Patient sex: M
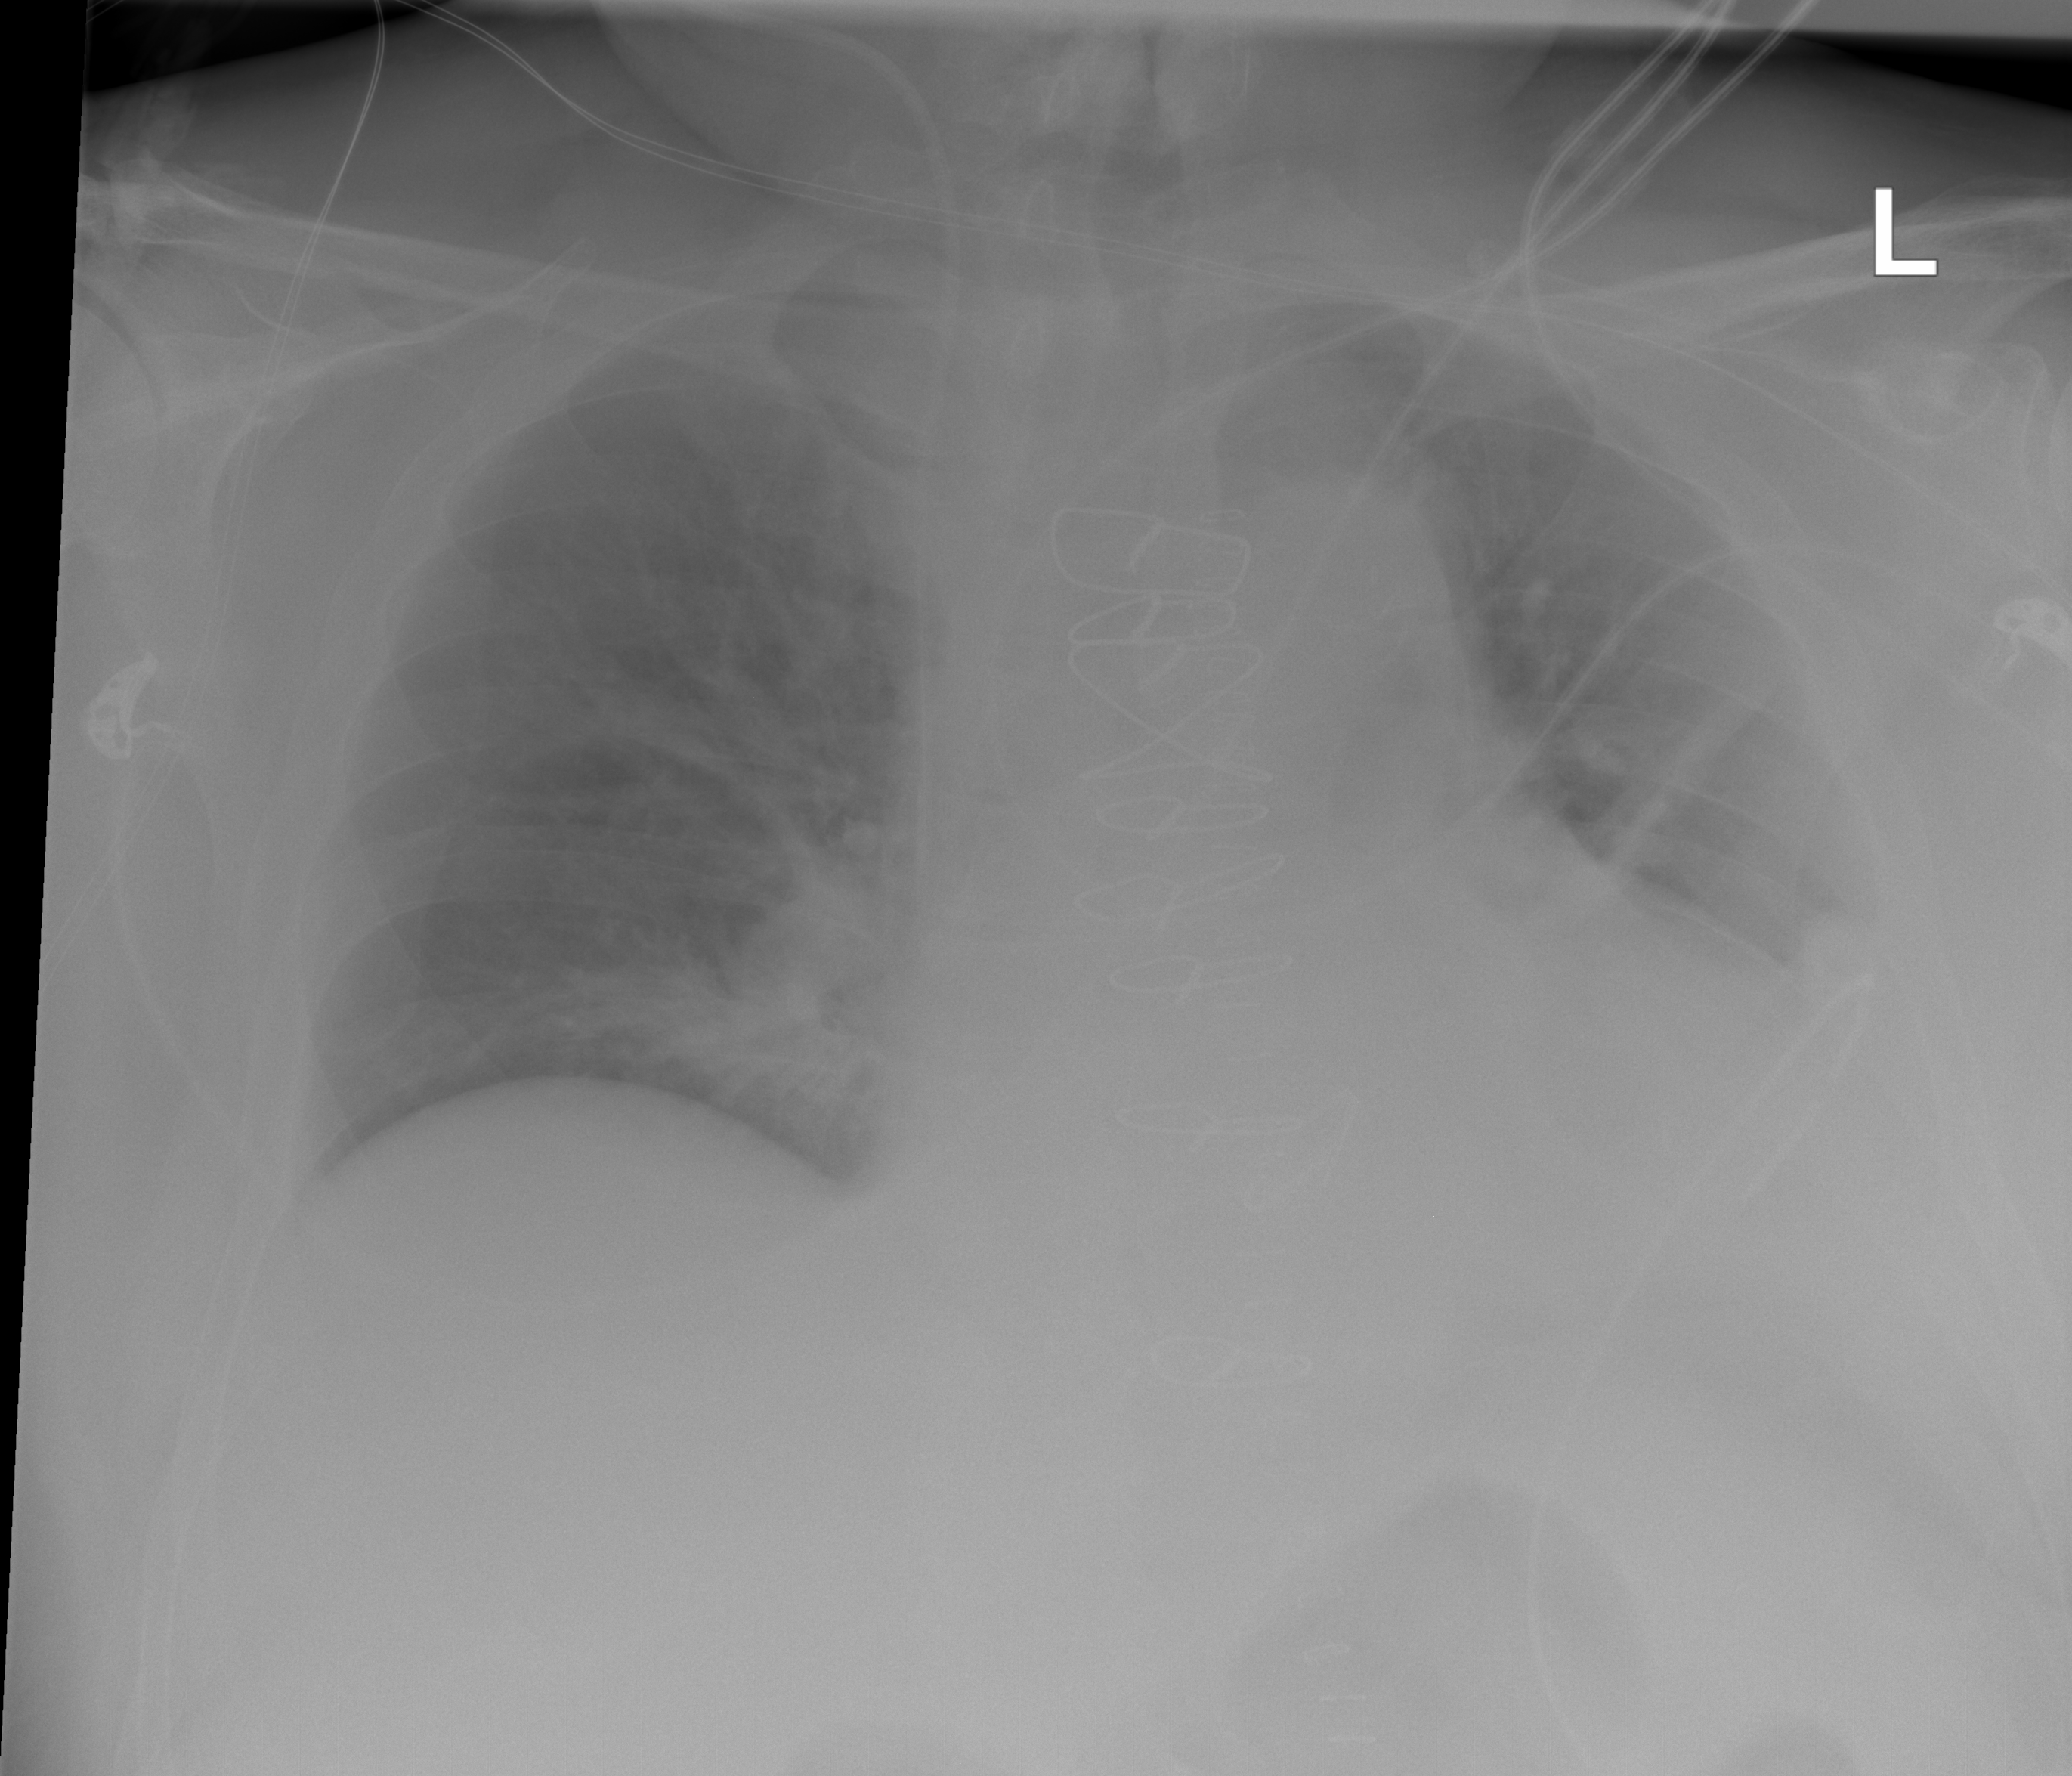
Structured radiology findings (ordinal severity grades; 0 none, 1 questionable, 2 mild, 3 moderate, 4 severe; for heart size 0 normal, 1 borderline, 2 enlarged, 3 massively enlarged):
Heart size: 2
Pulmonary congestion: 2
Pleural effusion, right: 0
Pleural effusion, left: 3
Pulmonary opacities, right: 2
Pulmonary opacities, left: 2
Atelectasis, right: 2
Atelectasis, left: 2